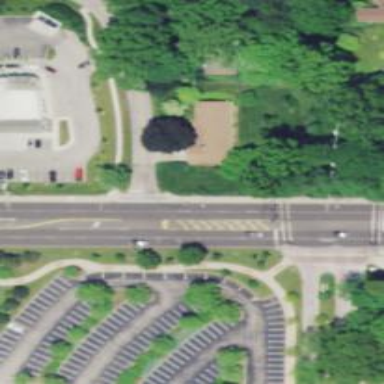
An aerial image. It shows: Road with stop sign.